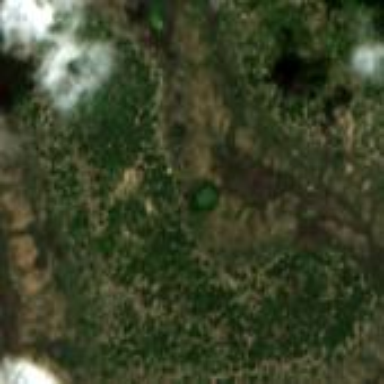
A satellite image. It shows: Pampas grassland.